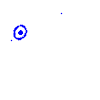
Particle: kaon